Field crop: maize
Growth stage: 1
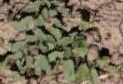
Species: convolvulus